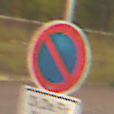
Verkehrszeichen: EingeschraenktesHalteverbot
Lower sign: ZeitangabenMitBeschraenkungAufWochentage3
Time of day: SunriseSunset
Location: Outdoor (Suburban)
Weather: PartlyCloudy
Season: NotSpecified
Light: Natural